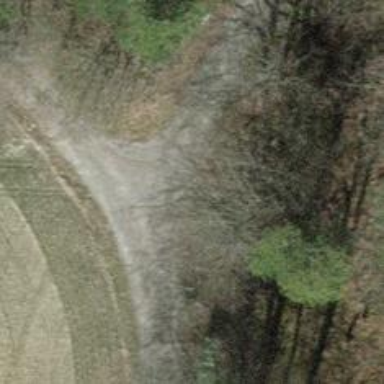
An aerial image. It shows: Track with compacted grade3 surface.